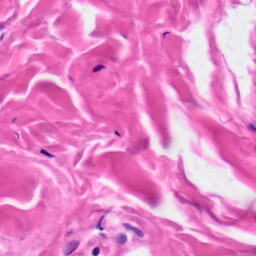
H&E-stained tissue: Skin